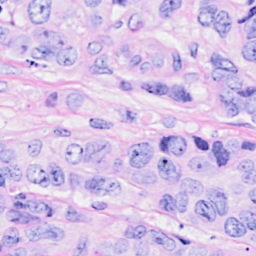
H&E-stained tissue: Breast